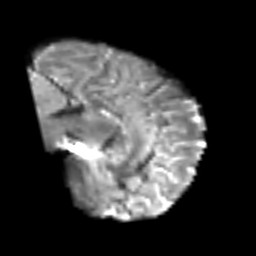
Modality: T2w
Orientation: sagittal
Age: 50
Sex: male
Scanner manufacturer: siemens
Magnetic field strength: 3 T
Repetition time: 6.1 s
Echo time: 0.101 s